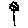
Label: flower